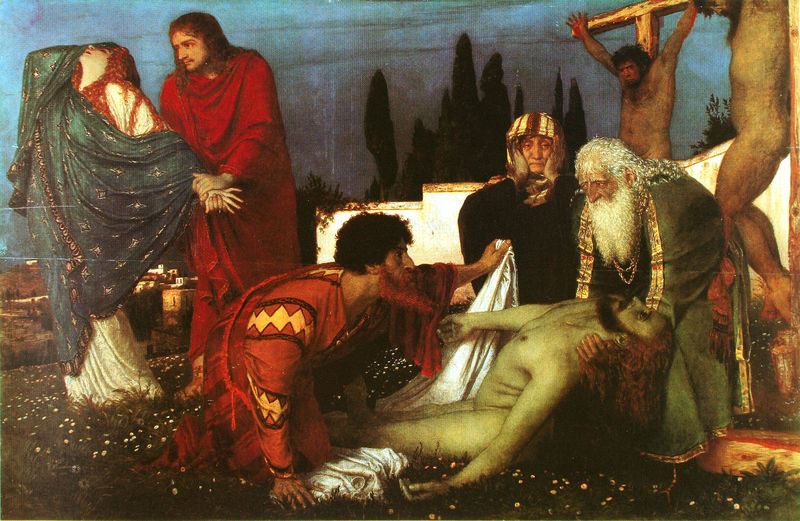
Titel: Beweinung unter dem Kreuz
Künstler: Arnold Böcklin
Standort: Berlin
Institution: Staatliche Museen Preußischer Kulturbesitz, Nationalgalerie
Schlagwörter: baum, berg, blau, dunkel, gemälde, gruppe, hand, haut, himmel, körper, mann, nackt, weiß, bäume, frauen, gelb, grün, landschaft, menschen, stadt, blume, blumen, frau, frisur, haar, hintergrund, männer, nacht, schwarz, blüte, blüten, gras, rasen, rot, tuch, wiese, haube, muster, ornament, symbolismus, alt, bart, jung, wand, alte, architektur, bibel, falten, halten, johannes, lang, leiche, mensch, tod, tot, toter, trauer, vollbart, bild, bildnis, hände, horizont, hügel, natur, busch, gewand, gold, haare, mantel, stickerei, decke, gewänder, personen, person, england, locken, zypressen, liegen, farben, dorf, mauer, wise, jugendstil, kopftuch, streifen, blumenwiese, rothaarig, berlin, blut, alter, greis, glaube, kreuz, religion, nakt, weinen, lockig, verbrecher, fichte, rauten, verzweiflung, trost, kreuze, sarg, christus, jesus, kreuzabnahme, kreuzigung, leichentuch, leichnam, ostern, sterben, leid, leiden, schmerz, feuerbach, historienmalerei, rötlich, greisin, jünger, maria, magdalena, gekreuzigt, heiland, leichnahm, maria magdalena, trauern, abnehmen, drama, grablegung, josef, joseph, klagen, bergen, verziehrung, sarkophag, griechisches kreuz, maänner, gekreuzigte, abnahme, abnehme, anslem, arimathäa, golgotha, grabtuch, jeses, joseph von arimathea, kreusabnahme, nikodemus, rotes gewand, schächer, umhng, verzweifelung, weiß vollbart, zudecken, apostel, totentuch, judas, gewandt, golgatha, bible, klage, jammer, joseg, zyprese, blüchmchen, gemälde jesus, personen kreuz